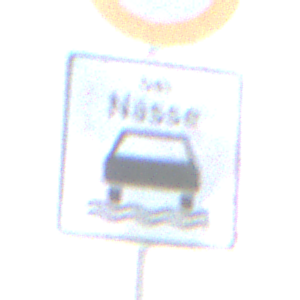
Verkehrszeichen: BeiNaesse
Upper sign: Geschwindigkeit80
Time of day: SunriseSunset
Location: Outdoor (Nature)
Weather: PartlyCloudy
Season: NotSpecified
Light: Natural